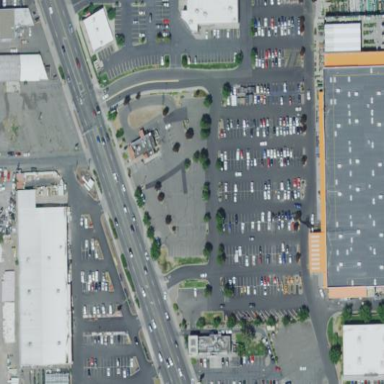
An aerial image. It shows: Retail area.